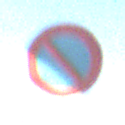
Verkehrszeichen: EingeschraenktesHalteverbot
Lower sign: ZeitangabenMitBeschraenkungAufWochentage6
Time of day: MorningAfternoon
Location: Outdoor (Nature)
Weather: Clear
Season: Winter
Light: Natural